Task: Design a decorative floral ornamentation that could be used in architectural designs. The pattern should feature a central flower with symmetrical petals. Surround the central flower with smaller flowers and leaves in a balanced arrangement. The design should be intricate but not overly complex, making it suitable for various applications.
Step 1171:
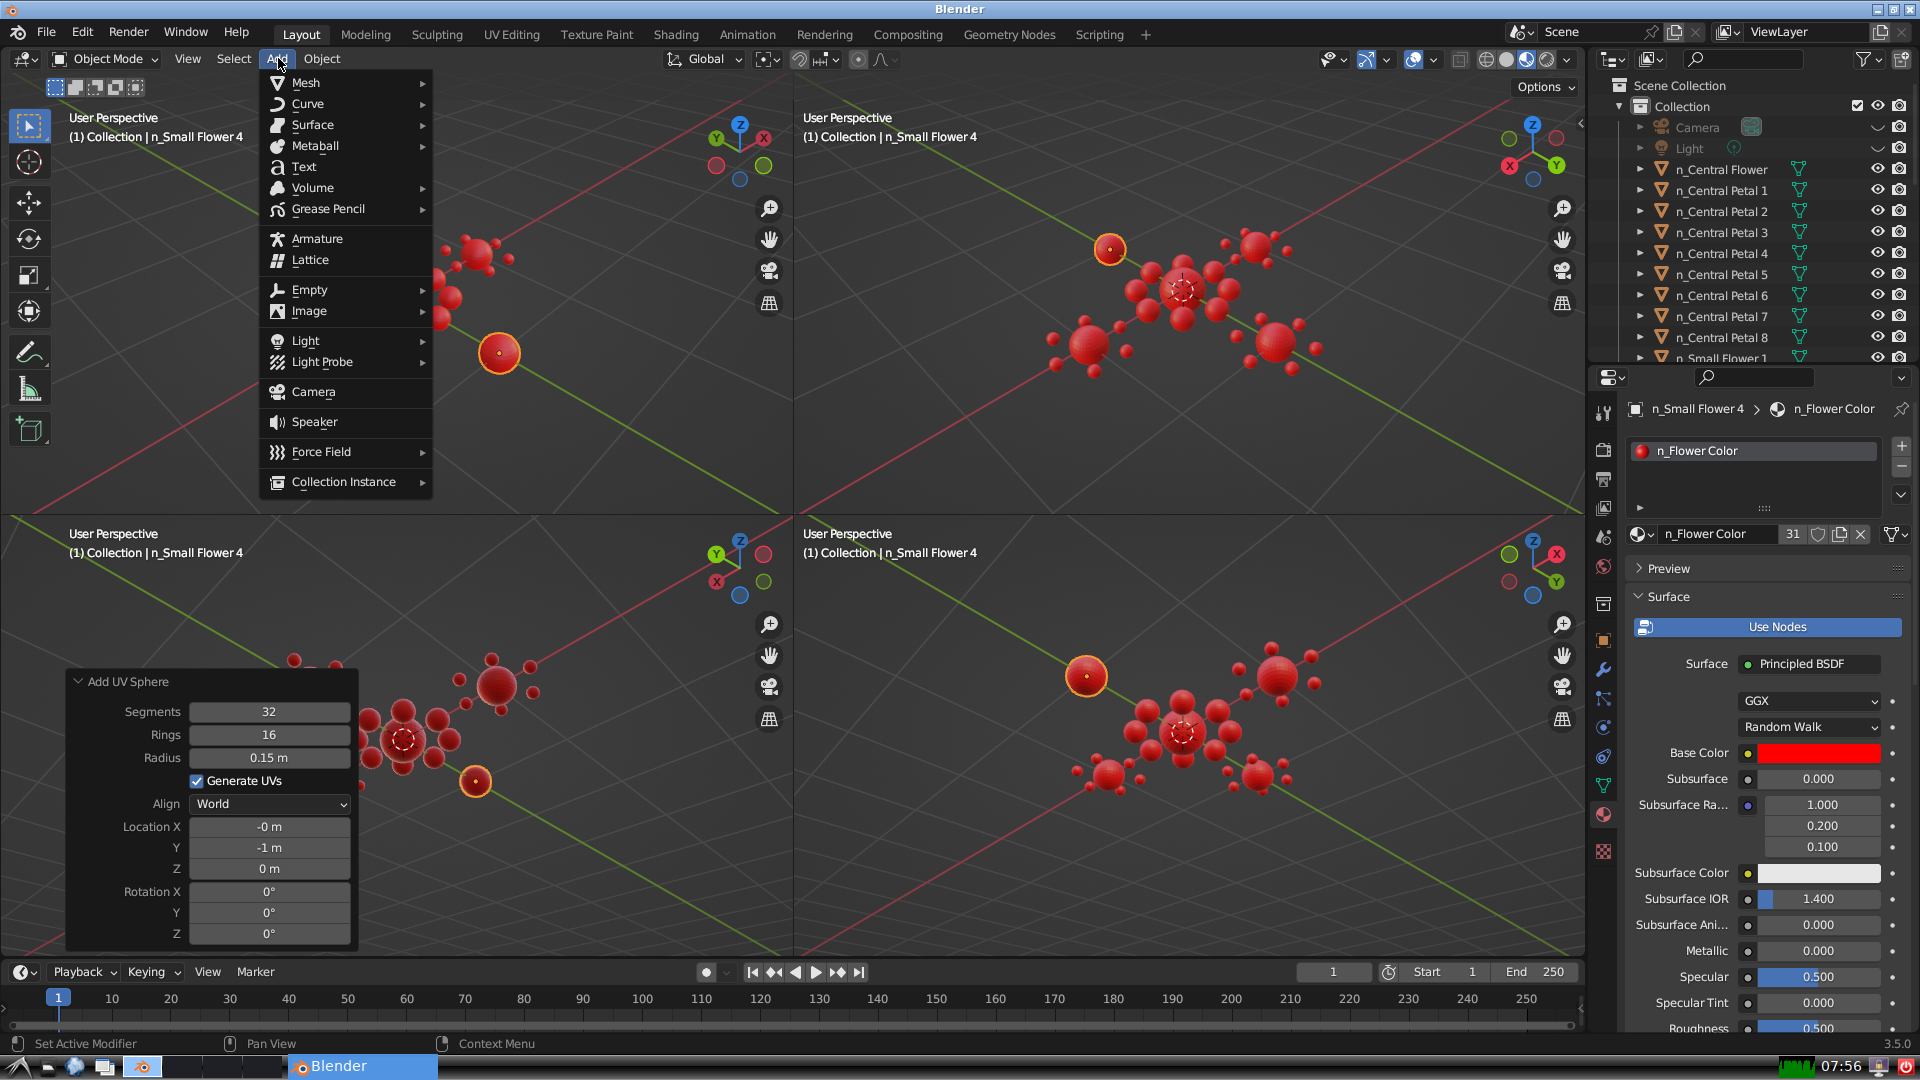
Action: {"mouse_move": [304, 82]}